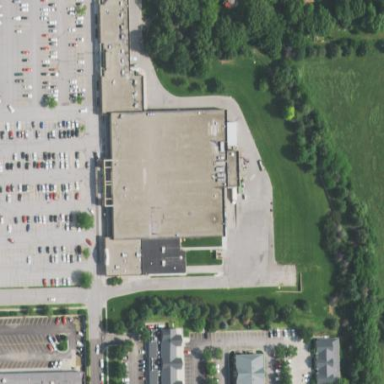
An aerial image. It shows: Supermarket building.